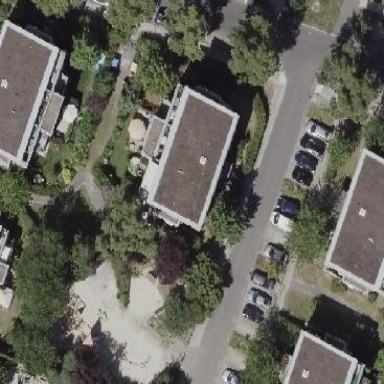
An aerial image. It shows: Apartment building with flat roof.